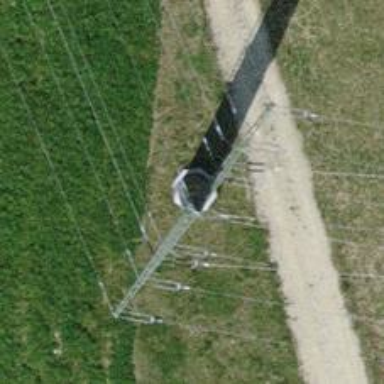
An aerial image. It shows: Power line with eight cables.